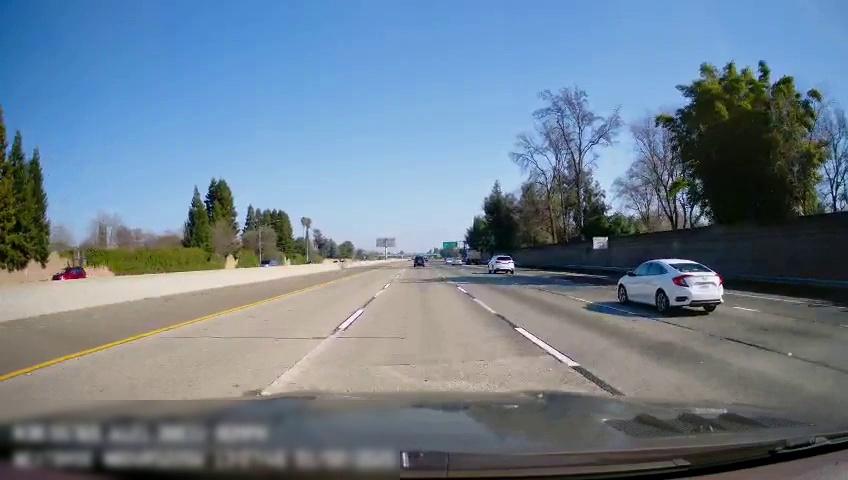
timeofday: Day
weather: Sunny
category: Drivable Space
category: Vehicles | Other LV
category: Vehicles | SUV
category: Vehicles | SUV
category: Vehicles | Car
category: Vehicles | Car
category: Vehicles | Car
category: Lanes | Current Lane
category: Lanes | Alternate Lane
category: Lanes | Alternate Lane
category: Lanes | Alternate Lane
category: Lanes | Alternate Lane
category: Lanes | Alternate Lane